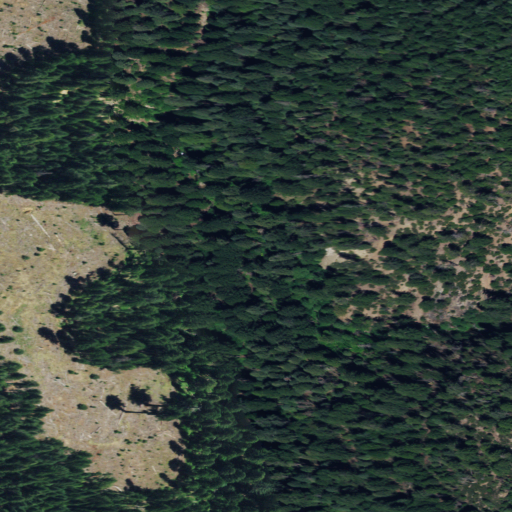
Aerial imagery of valley in California named Black Jack Ravine containing evergreen forest and shrub